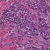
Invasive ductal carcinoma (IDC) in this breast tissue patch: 1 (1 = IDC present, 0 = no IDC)